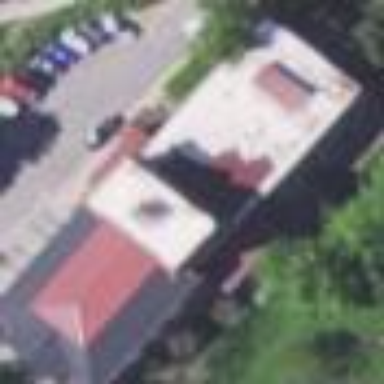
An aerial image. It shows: There is theatre building.